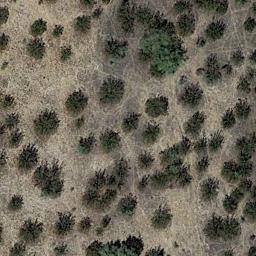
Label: chaparral